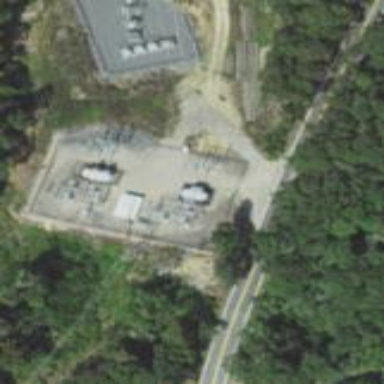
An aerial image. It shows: Outdoor power substation surrounded by fence. The substation operates at the distribution level.